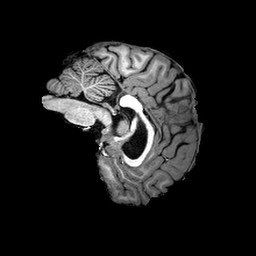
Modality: T1w
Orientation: sagittal